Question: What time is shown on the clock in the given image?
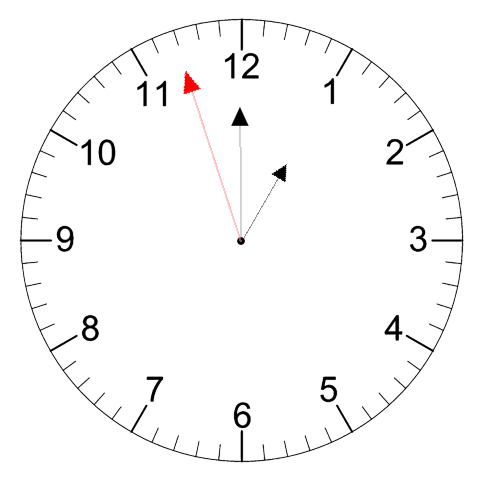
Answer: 12:59:57